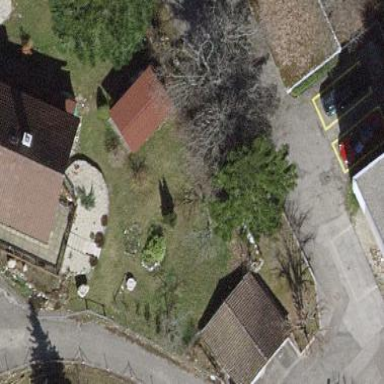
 designed for leisure activities on land."